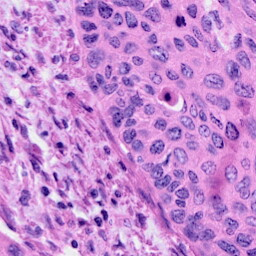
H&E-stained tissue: Cervix